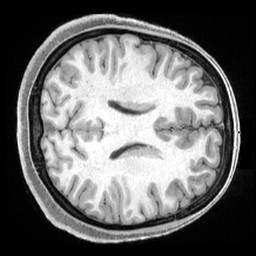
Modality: T1w
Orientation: axial